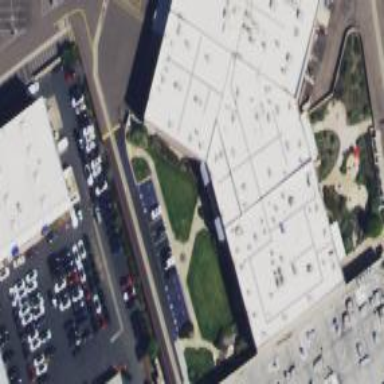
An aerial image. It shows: Industrial building.